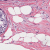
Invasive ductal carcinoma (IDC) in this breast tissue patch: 0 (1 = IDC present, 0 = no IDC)